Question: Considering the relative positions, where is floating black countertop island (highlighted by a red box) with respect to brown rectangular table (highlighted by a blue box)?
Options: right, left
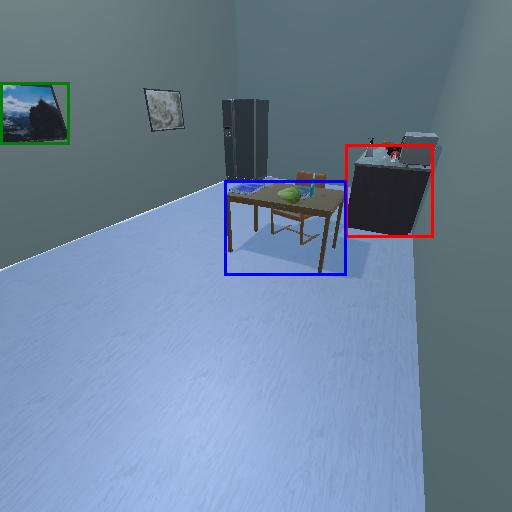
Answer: right